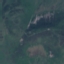
Label: HerbaceousVegetation